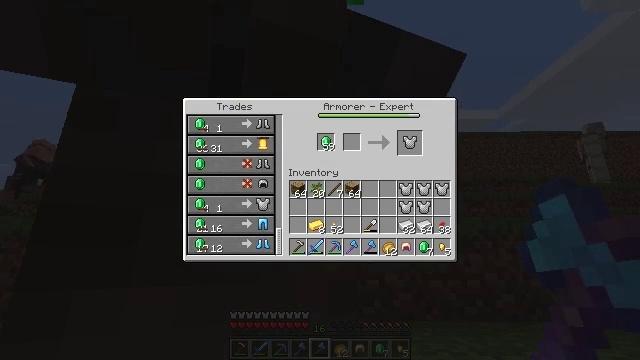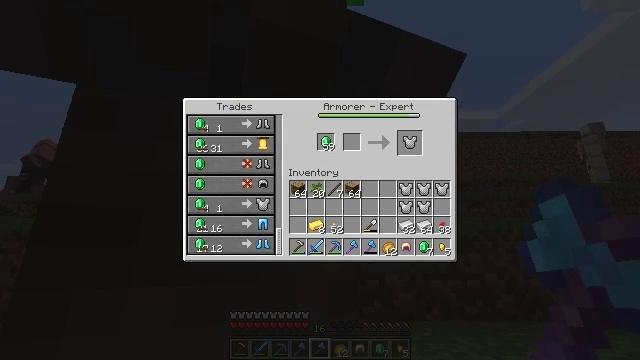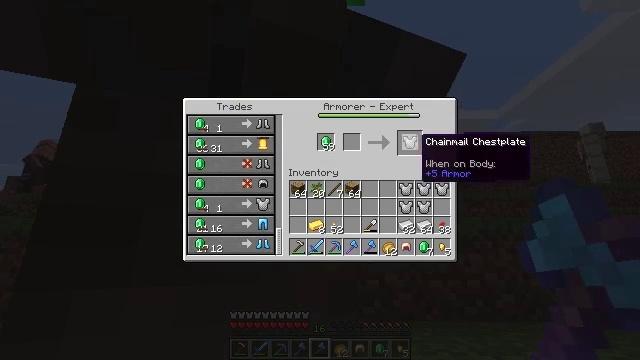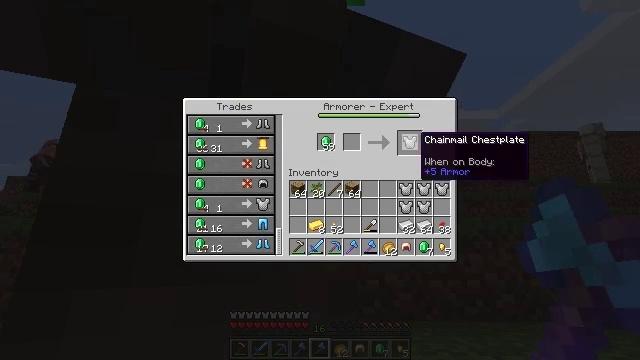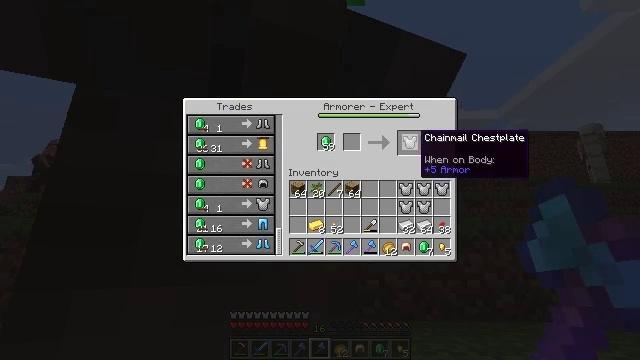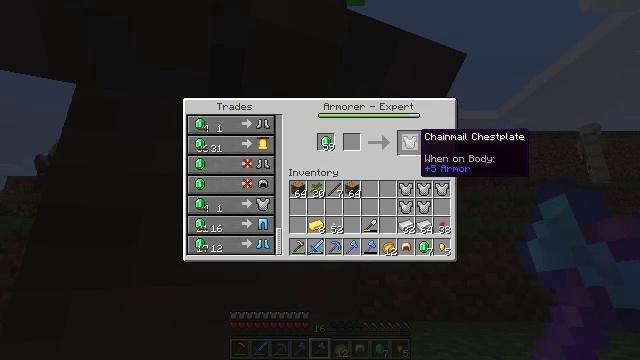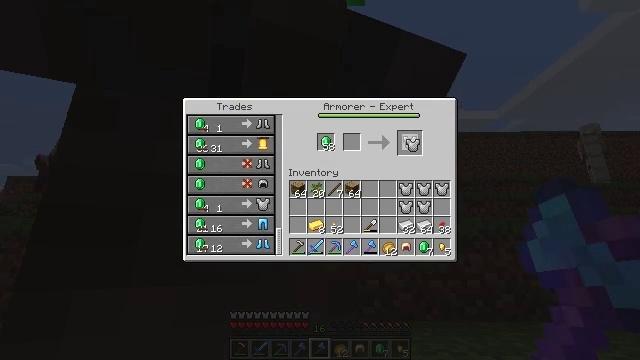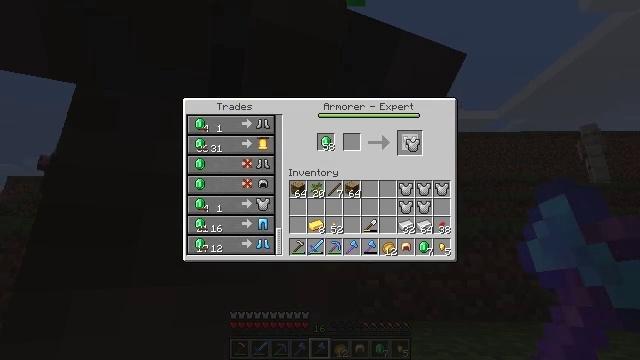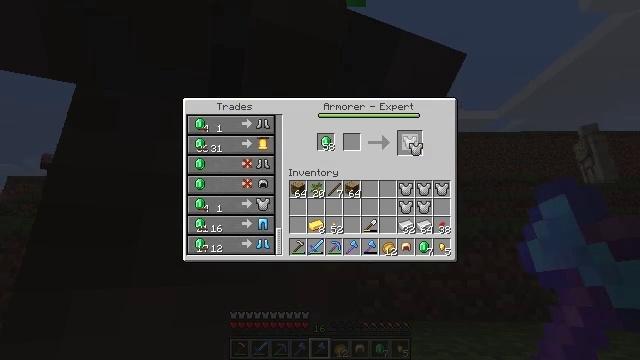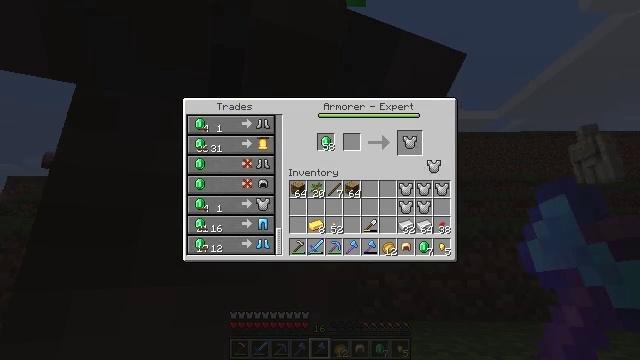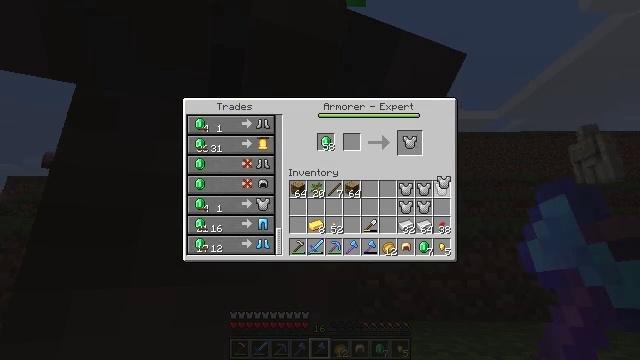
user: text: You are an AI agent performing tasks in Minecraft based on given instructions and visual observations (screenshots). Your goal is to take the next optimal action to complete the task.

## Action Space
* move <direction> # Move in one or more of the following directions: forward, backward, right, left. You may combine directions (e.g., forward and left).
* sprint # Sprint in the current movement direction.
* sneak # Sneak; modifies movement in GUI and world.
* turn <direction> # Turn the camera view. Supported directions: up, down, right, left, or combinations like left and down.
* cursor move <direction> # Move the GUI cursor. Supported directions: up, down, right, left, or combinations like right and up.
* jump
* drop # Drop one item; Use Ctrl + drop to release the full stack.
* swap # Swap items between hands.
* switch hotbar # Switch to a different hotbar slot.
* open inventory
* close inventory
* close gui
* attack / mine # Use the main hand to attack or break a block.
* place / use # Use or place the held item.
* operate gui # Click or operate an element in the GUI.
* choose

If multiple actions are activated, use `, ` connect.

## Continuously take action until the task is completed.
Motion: motion action
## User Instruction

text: Form a chainmail chestplate at the crafting table.
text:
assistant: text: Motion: no_op
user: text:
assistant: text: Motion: no_op
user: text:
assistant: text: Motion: no_op
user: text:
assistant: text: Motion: no_op
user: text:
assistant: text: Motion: no_op
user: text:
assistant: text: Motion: operate gui
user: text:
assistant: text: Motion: operate gui
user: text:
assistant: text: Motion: operate gui
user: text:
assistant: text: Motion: cursor move right and down
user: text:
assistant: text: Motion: cursor move right and down
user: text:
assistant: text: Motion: no_op